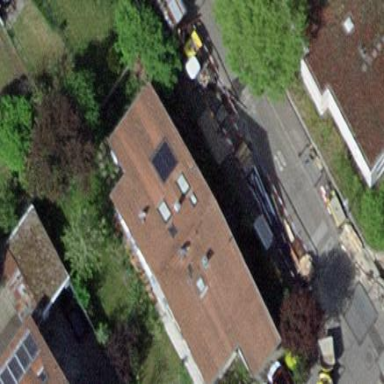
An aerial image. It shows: Semi-detached house.